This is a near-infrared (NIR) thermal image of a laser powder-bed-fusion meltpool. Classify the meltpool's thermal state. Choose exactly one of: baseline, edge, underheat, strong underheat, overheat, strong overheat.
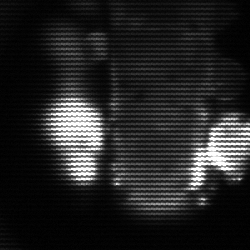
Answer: strong underheat